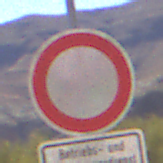
Verkehrszeichen: VerbotFahrzeugeAllerArt
Zusatzzeichen unten: BesondereFahrzeugeUndTransportgueter9
Umgebung: Outdoor, Nature
Tageszeit: Midday
Wetter: Clear
Licht: Natural
Jahreszeit: NotSpecified
Kontrast: HighContrast